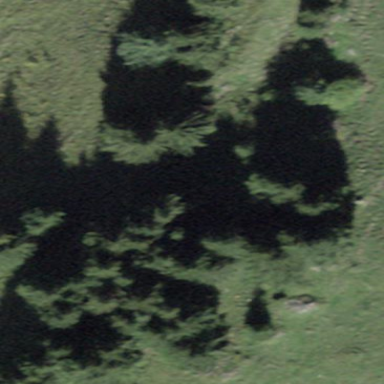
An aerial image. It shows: Forest area.